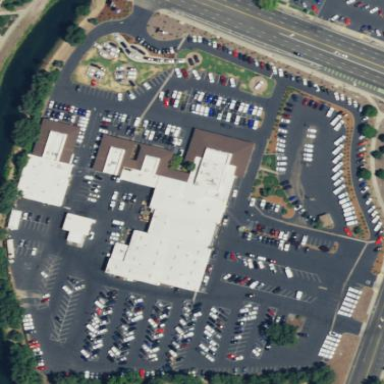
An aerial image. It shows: Retail area with car shop.